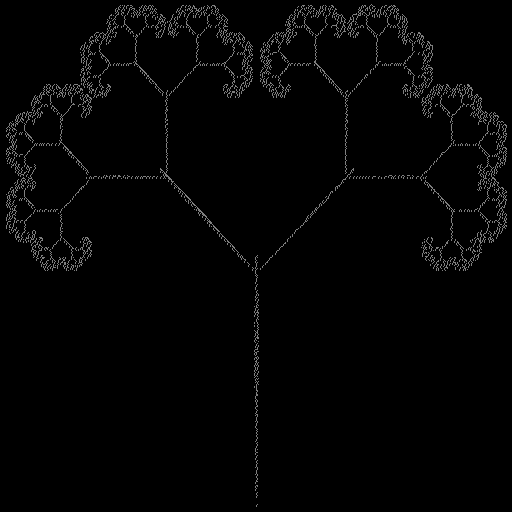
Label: sticks